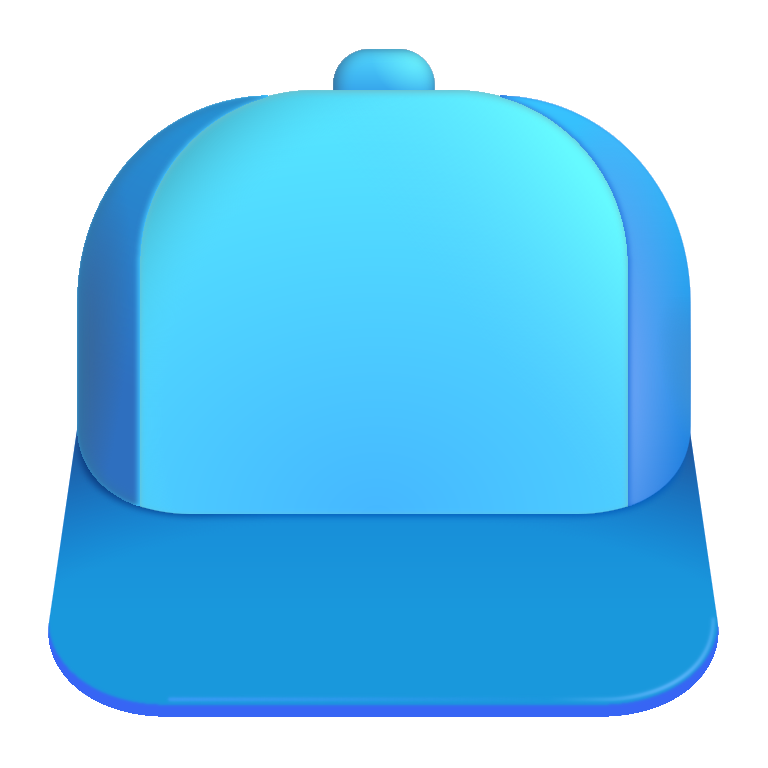
billed cap color